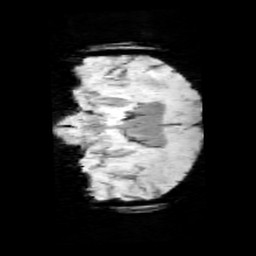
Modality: minIP
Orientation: coronal
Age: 11
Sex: female
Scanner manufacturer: siemens
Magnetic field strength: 3 T
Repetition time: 0.027 s
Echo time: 0.02 s